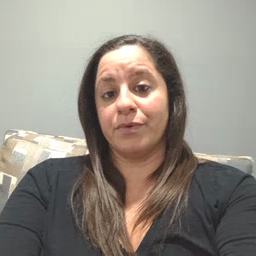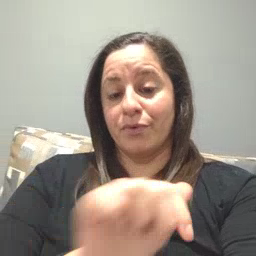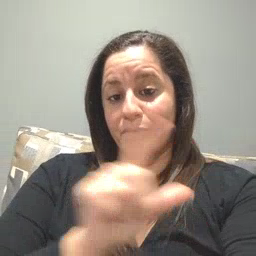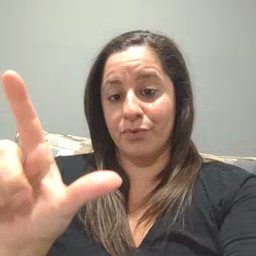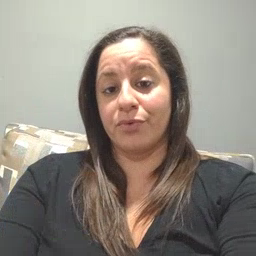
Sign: all